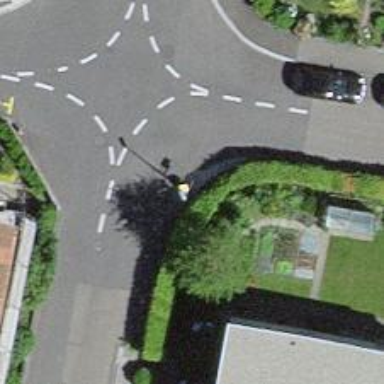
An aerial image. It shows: Post box is visible.